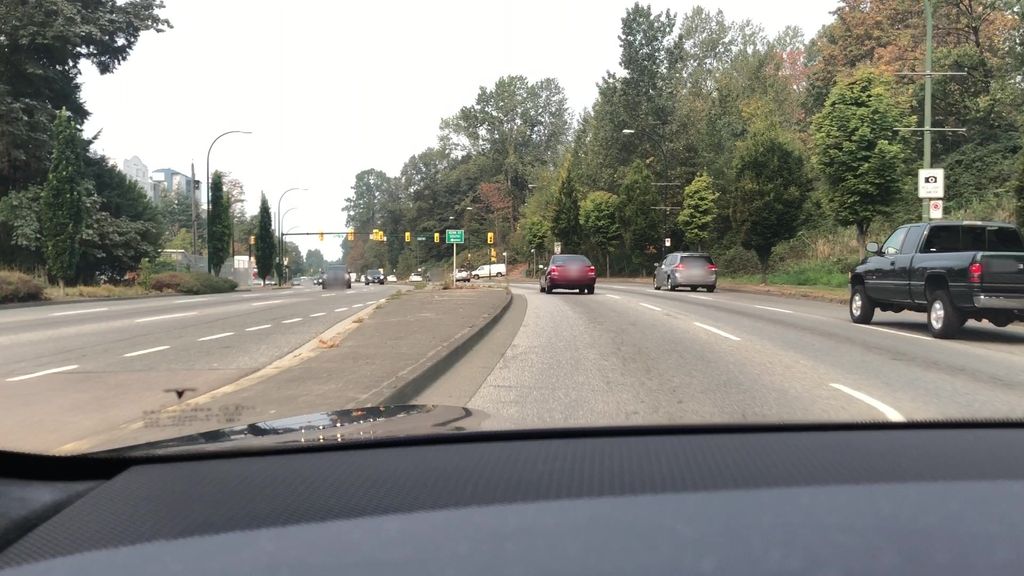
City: vancouver